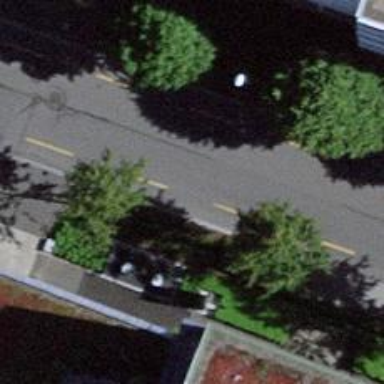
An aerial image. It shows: Residential road with asphalt surface and designated cycle lane.